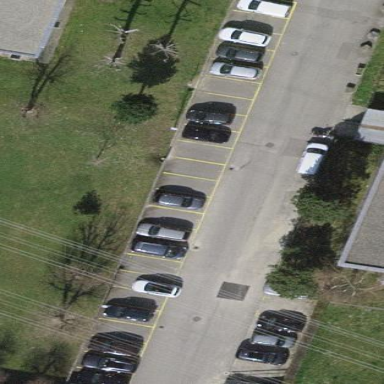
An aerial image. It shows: Parking area with surface.